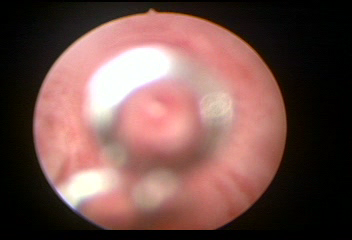
Modality: WLC
Class: Normal mucosa
Bladder cancer association: No